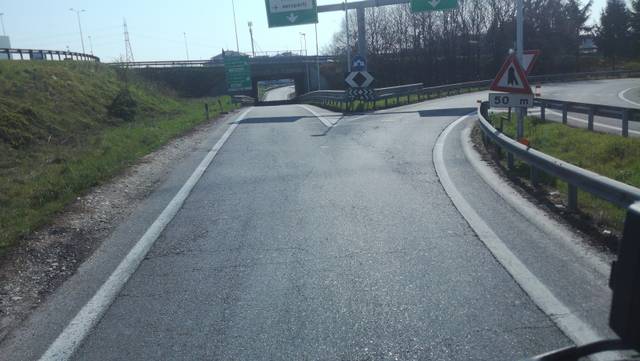
Region: Italy
Coordinates: 45.558, 9.265